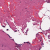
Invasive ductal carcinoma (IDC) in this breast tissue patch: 0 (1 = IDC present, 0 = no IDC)